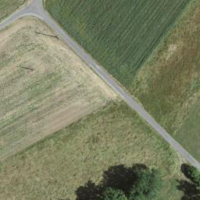
EUNIS habitat code: 52
Species observed at this site:
Medicago sativa